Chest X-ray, AP view. Patient: 58 years old, sex M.
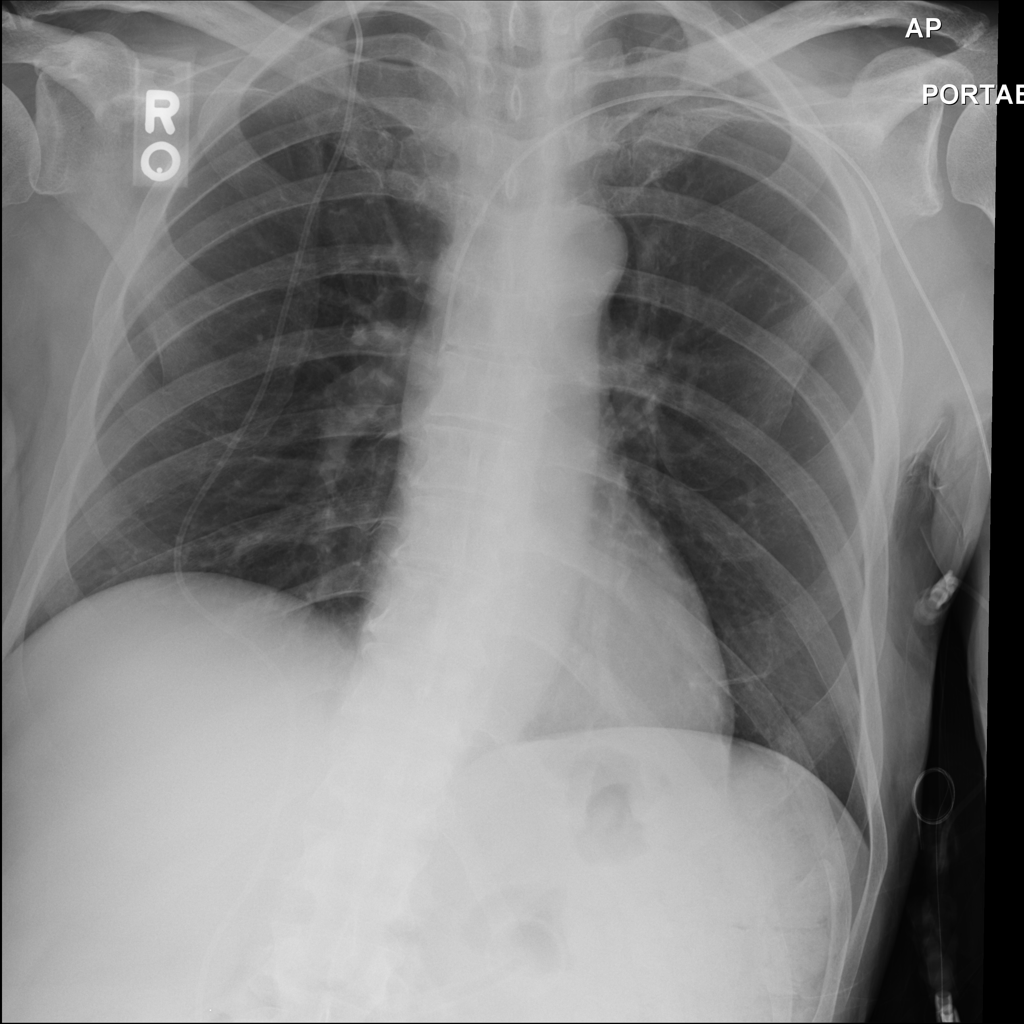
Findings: No Finding